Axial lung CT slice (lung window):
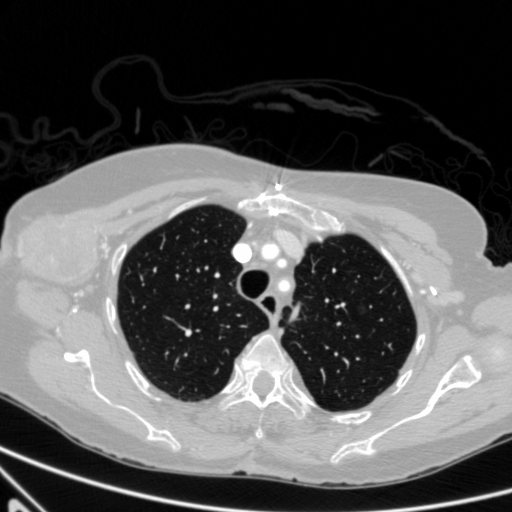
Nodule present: no